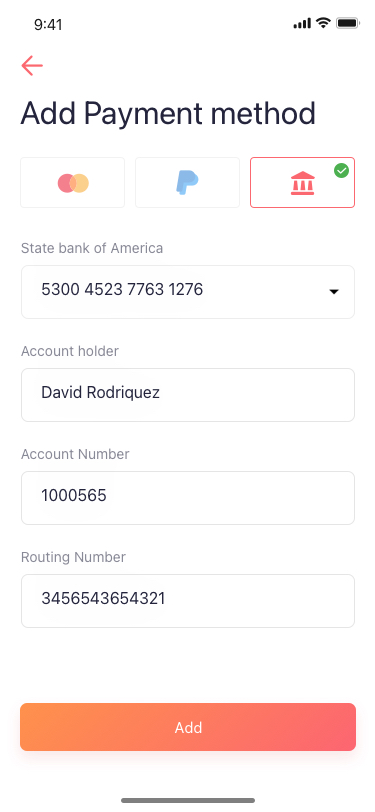
Text in this UI design:
Add Payment method